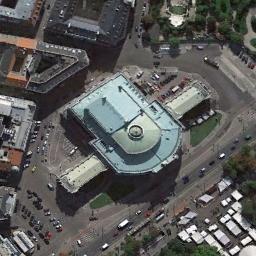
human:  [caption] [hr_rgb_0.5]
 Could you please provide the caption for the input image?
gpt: The church with a white-green T-shaped roof is surrounded by some parking lots .

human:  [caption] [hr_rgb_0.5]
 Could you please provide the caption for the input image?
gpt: This is a church with a lot of grass around it .

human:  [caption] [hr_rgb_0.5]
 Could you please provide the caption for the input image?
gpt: There is a church with blue roof next to the road .

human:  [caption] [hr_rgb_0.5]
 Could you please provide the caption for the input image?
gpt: A church with a brown and gray roof, Surrounded by buildings and roads and trees with many cars .

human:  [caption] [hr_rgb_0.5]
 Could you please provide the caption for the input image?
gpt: A church with a light-blue roof on a square beside some buildings .